Question: I have got following class hierarchy in my ASP MVC 3 project. Some entry can have containers, and that containers can have some content inside. Container and content classes are abstract classes.

I need to receive json request from browser, and bind it to model which is type of Entry class. The problem is that DefaultModelBinder class didn't correctly create the Entry model class because it didn't know what type of concrete container it should be. For example:
'''
var dataaa = { Name: 'Some Name', Containers: [{ ContainerId: 0}] };
$.ajax({
url: 'Add',
type: "POST",
data: JSON.stringify(dataaa),
contentType: 'application/json; charset=utf-8',
success: function (data) {
alert('hello');
});
'''
+
'''
[HttpPost]
public string Add(Entry entry)
{
return "foo";
}
'''
Following request leads to server exception:
. I can add Type field to json request for example:
'''
{ Name: 'Some Name', Containers: [{ Type: 'FullContainer', ContainerId: 0}] };
'''
How to instruct the model binding mechanism to map the object which got Type field set to 'FullContainer' to FullContainer class?
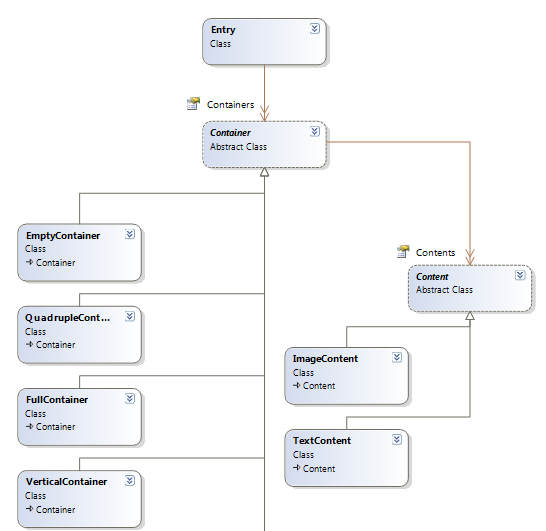
Answer: I have posted an answer on my <URL>.